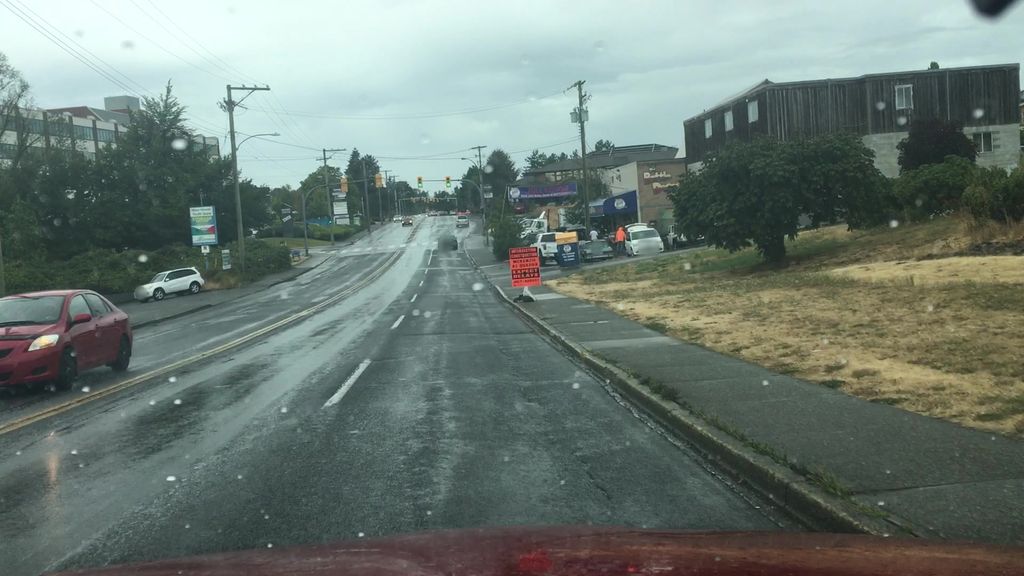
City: victoria